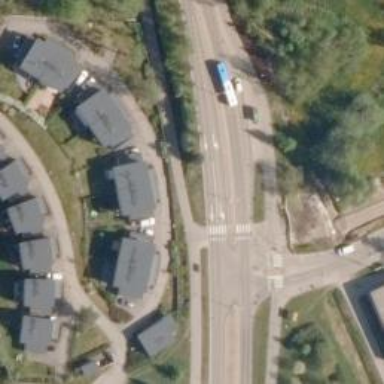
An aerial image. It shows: Cycleway with marked crossing. There is asphalt surface with crossing island.